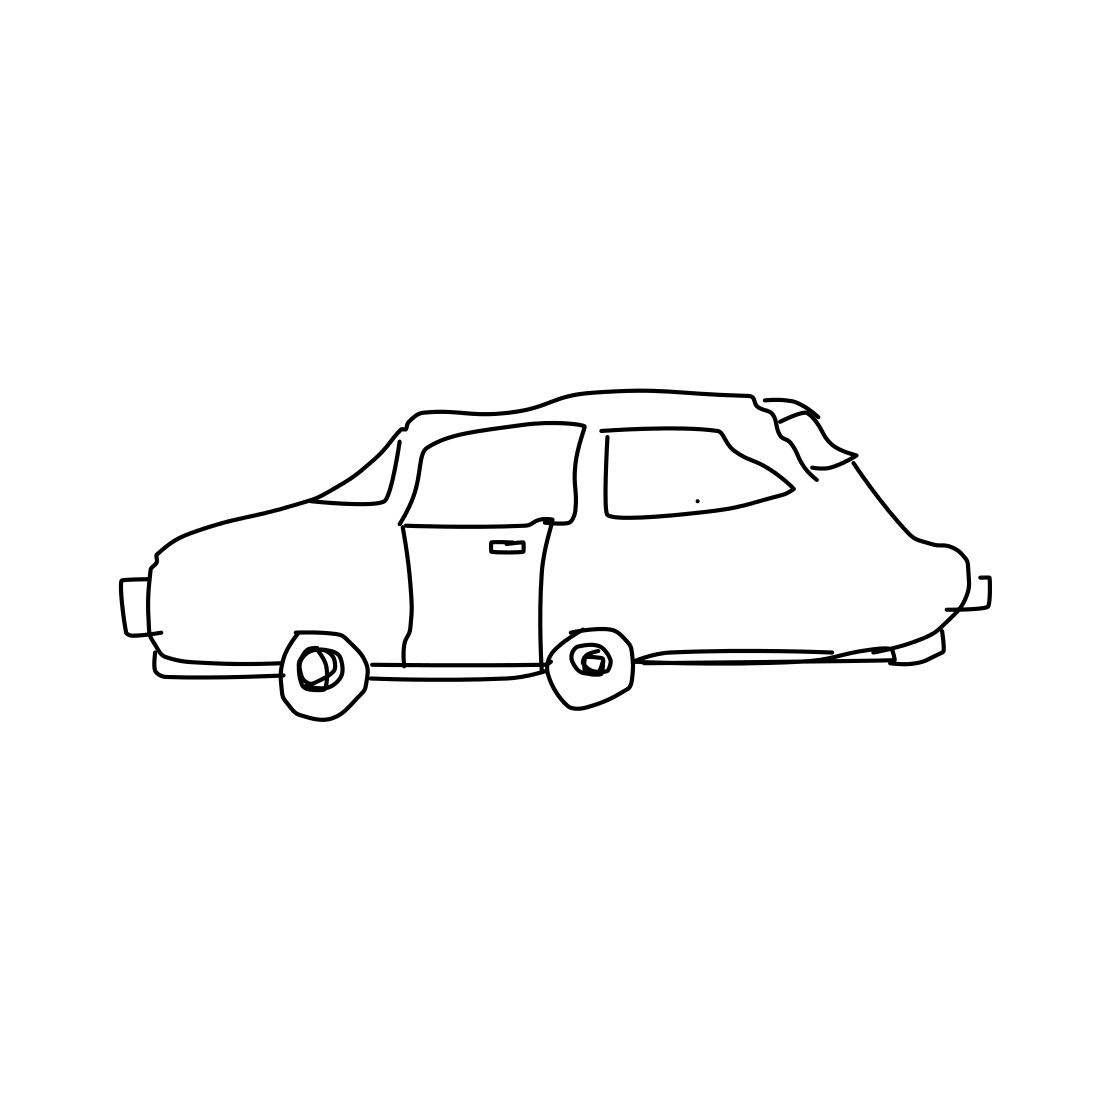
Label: car (sedan)